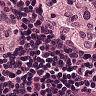
Metastatic tissue present: no